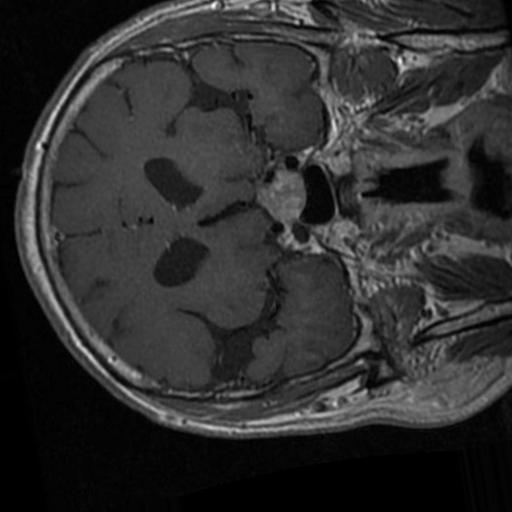
Label: brain_tumor